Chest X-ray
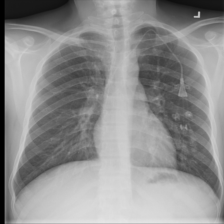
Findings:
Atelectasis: negative
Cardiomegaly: negative
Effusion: negative
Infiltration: negative
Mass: negative
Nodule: negative
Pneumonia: negative
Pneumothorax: negative
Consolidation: negative
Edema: negative
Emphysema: negative
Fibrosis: negative
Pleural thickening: negative
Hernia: negative